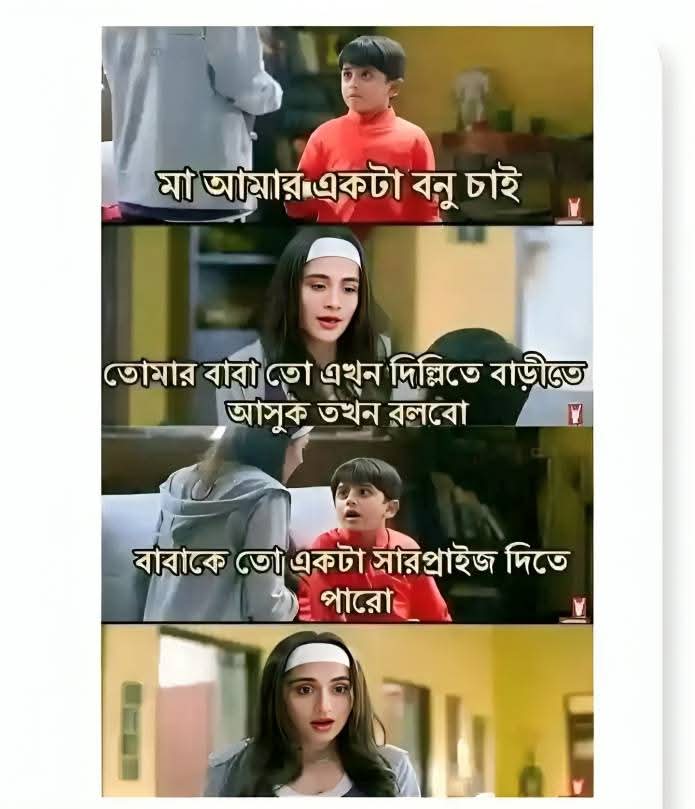
Text: মা আমার একটা বনু চাই
তোমার বাবা তো এখন দিল্লিতে বাড়ীতে আসুক তখন বলবো
বাবাকে তো একটা সারপ্রাইজ দিতে পারো
Label: Non Hate